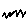
Label: zigzag